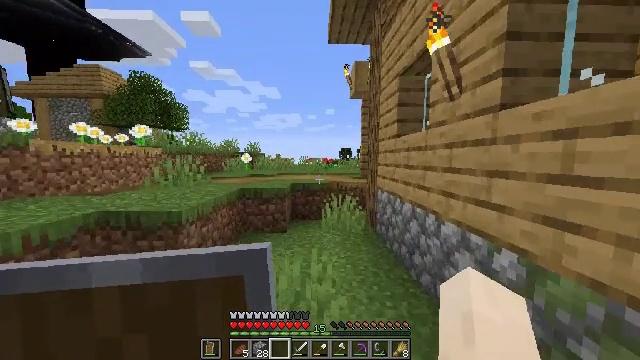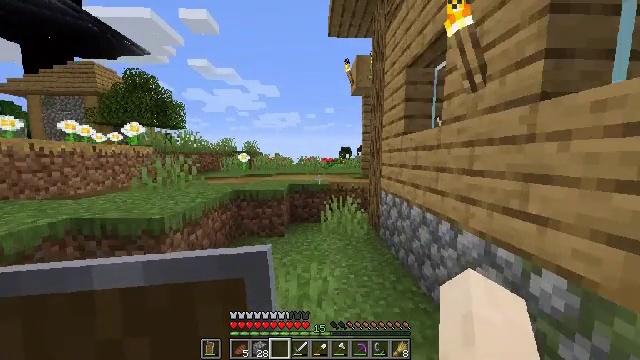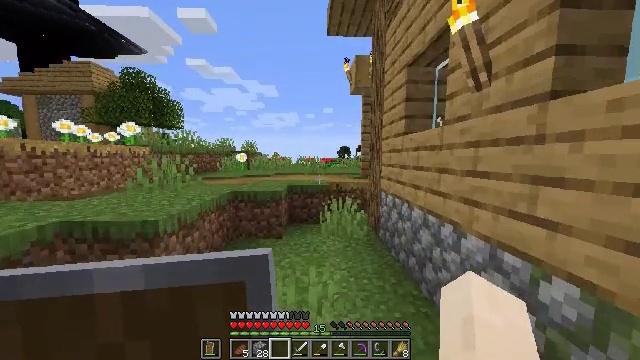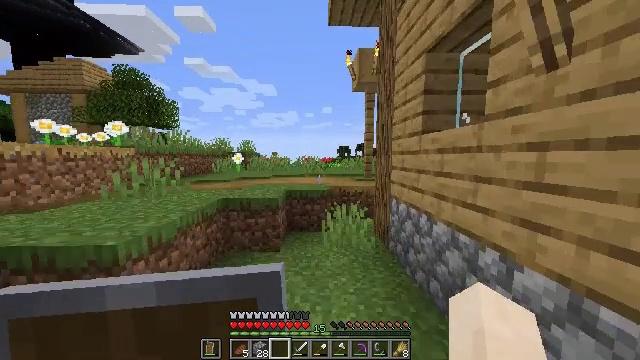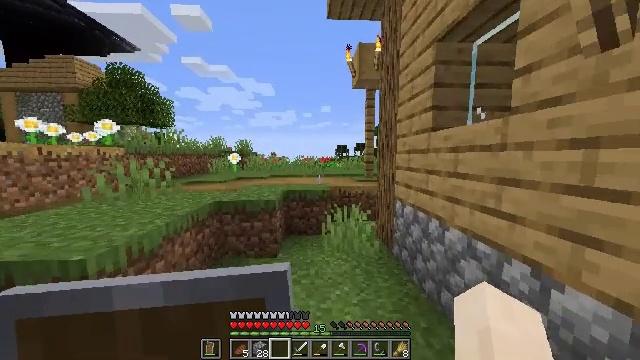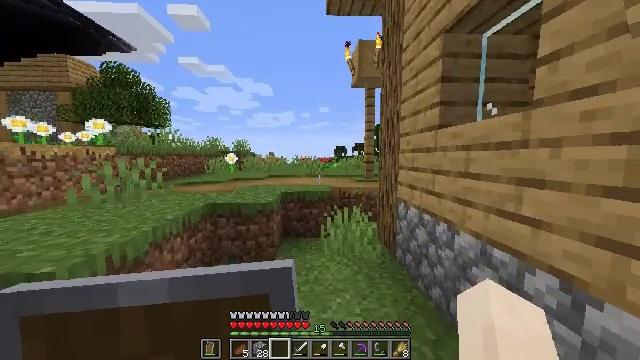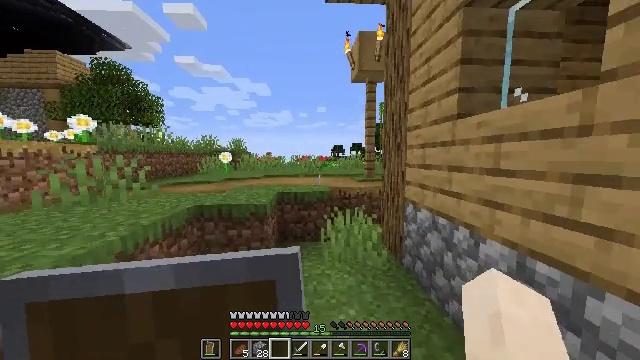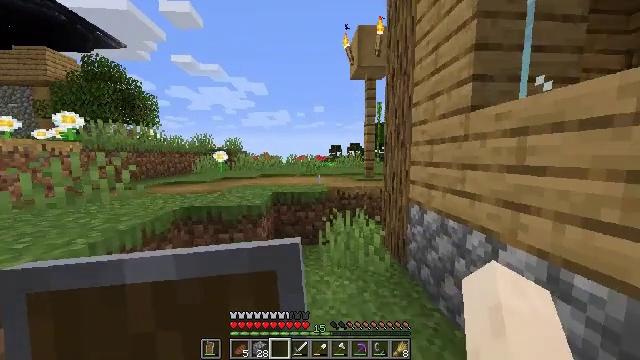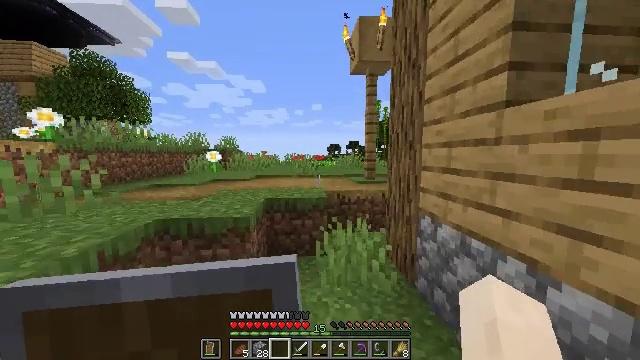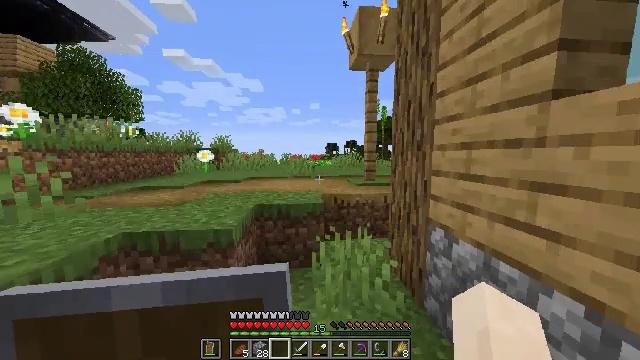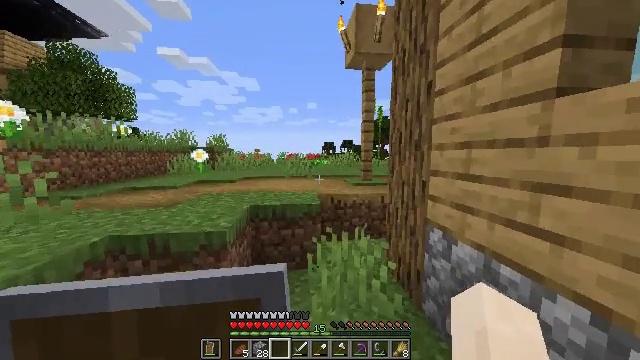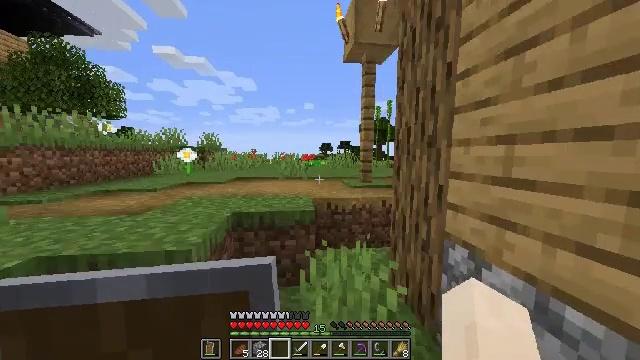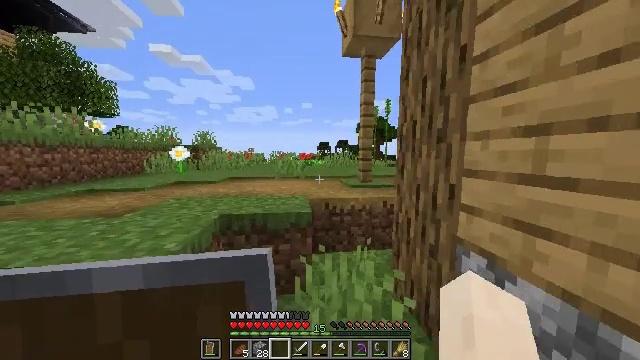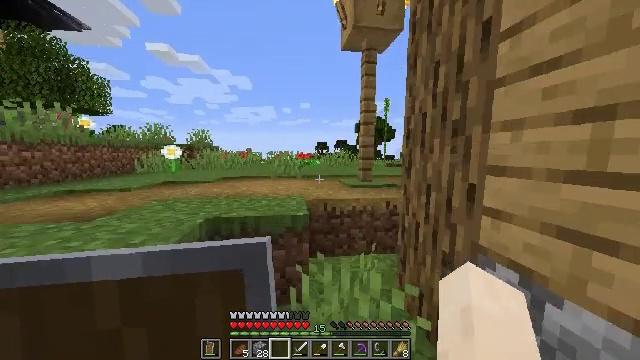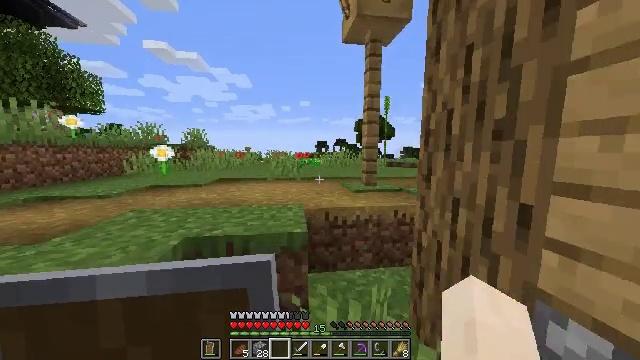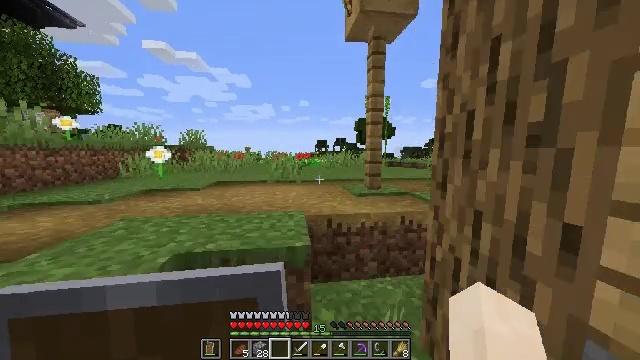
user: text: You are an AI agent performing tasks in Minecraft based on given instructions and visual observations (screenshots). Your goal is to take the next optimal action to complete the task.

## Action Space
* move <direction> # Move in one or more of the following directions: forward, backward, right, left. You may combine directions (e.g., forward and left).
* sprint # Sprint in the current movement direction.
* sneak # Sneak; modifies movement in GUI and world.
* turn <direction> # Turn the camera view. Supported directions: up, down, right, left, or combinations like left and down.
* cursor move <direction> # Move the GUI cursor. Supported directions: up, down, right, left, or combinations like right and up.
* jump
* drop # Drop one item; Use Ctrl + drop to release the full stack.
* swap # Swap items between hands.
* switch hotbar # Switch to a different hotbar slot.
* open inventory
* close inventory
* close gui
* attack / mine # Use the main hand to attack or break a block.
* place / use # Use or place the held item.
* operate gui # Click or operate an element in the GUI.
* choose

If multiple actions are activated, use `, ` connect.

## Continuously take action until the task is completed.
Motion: motion action
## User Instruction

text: craft item air
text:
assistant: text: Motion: move forward
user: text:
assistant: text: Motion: move forward
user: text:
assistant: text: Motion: move forward
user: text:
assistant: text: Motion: move forward
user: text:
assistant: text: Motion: move forward
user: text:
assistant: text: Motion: move forward
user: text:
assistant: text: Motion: move forward
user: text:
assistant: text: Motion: move forward
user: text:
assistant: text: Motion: move forward
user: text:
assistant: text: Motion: move forward
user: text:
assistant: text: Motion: move forward
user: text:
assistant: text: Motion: move forward
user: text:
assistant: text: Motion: move forward
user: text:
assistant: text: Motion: move forward
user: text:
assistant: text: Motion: move forward, jump
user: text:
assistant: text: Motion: move forward, jump
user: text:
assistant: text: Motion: move forward, jump
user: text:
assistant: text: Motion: move forward, jump
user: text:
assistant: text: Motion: move forward, jump
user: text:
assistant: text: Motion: move forward, jump
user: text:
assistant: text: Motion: move forward, jump
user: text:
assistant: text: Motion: move forward
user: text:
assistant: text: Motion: move forward
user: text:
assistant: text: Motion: move forward
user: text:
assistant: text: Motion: move forward
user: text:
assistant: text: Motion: move forward
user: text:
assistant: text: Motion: move forward
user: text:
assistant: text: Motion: move forward, turn right
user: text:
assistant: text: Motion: move forward, turn right
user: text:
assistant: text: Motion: move forward, turn right